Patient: sex M, age 48
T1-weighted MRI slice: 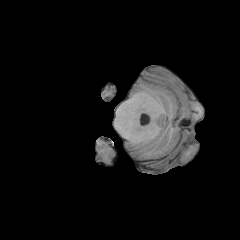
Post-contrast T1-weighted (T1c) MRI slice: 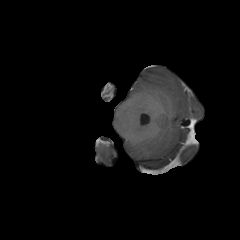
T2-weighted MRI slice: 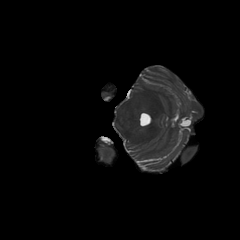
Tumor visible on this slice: no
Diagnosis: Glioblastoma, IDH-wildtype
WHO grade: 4